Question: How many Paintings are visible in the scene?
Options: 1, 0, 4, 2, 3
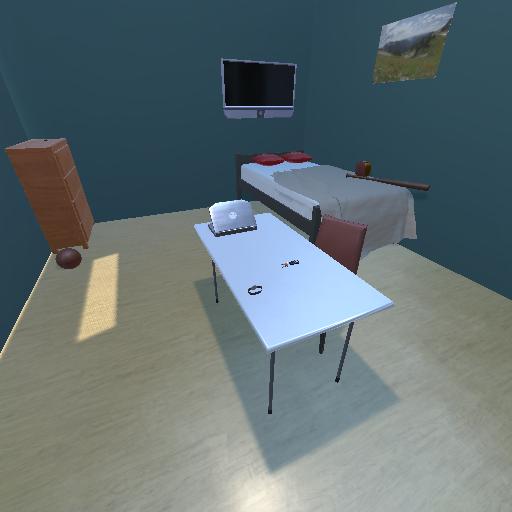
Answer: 1